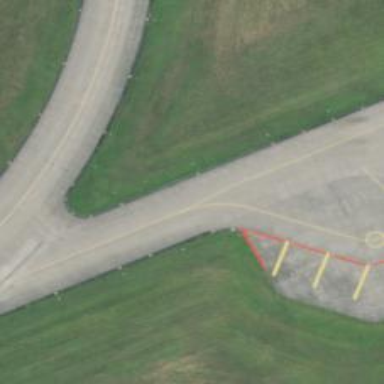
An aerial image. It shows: Image of taxiway at airport.